Question: 'Unity3D''s 'Mecanim' animations system has a custom 'EditorWindow' that allows to define a tree (a blend tree in this case) thorough GUI.
It looks like:

It offers the possibility of creating nodes (states) and connect them (transitions).
Now, I'm developing some graph and and tree structure and I would like to write an editor extension in order to allow my game designer to populate those structures.
I want pretty most recreate exactly an 'EditorWindow' like the one of Mecanim animator (figure above).
My question is: are there any available components that I can use for such a task? Is there any builtin class used for the drawing and connecting boxes and arrow? Or I need to write completely the GUI elements by my own?
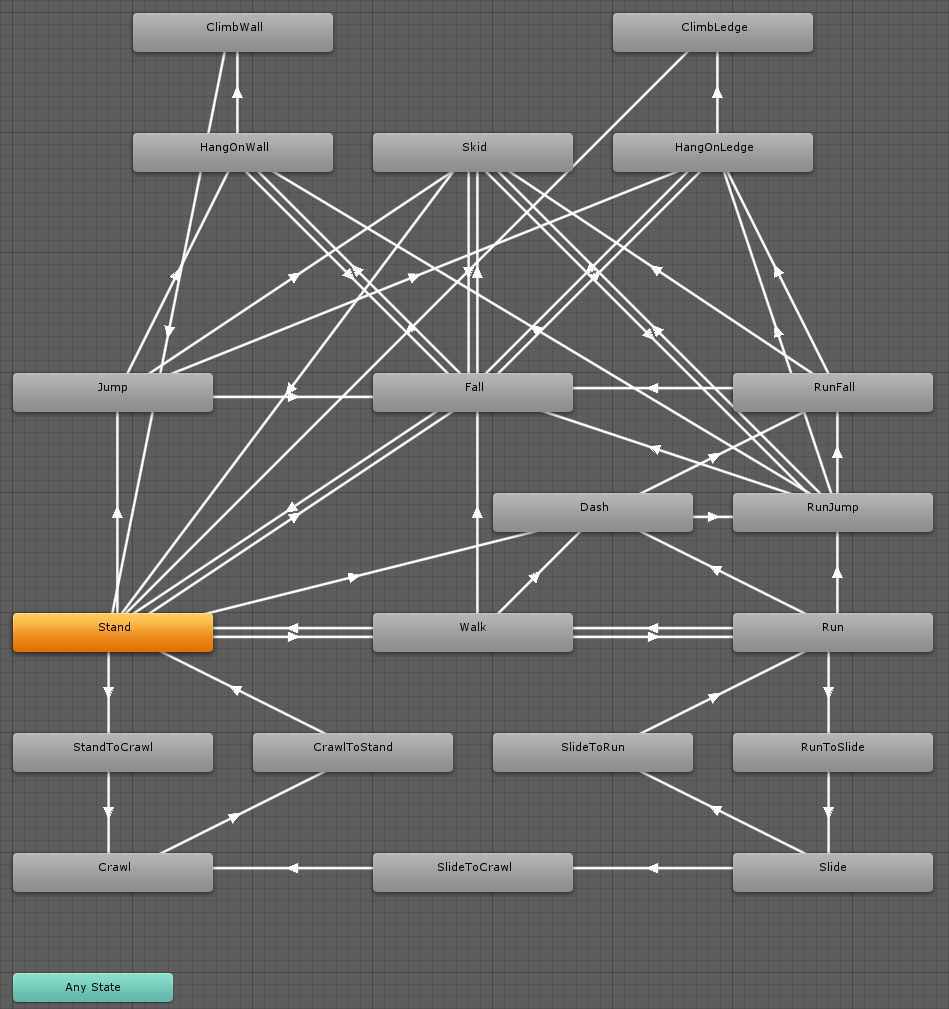
Answer: I was not asking "for a find a tool, library or favorite off-site resource". I would like to know how reproduce a 'Mecanim' like graph editor using 'Unity3D' API or some available components provided by the engine itself (sorry if the question wasn't clear).
Here's my answer:
No, there's isn't an available component usable as is to draw that kind of graph, but it's quite easy to write your own. Here's a snippet with a simple example using draggable <URL> to draw the edges:
'''
public class GraphEditorWindow : EditorWindow
{
Rect windowRect = new Rect (100 + 100, 100, 100, 100);
Rect windowRect2 = new Rect (100, 100, 100, 100);
[MenuItem ("Window/Graph Editor Window")]
static void Init () {
EditorWindow.GetWindow (typeof (GraphEditorWindow));
}
private void OnGUI()
{
Handles.BeginGUI();
Handles.DrawBezier(windowRect.center, windowRect2.center, new Vector2(windowRect.xMax + 50f,windowRect.center.y), new Vector2(windowRect2.xMin - 50f,windowRect2.center.y),Color.red,null,5f);
Handles.EndGUI();
BeginWindows();
windowRect = GUI.Window (0, windowRect, WindowFunction, "Box1");
windowRect2 = GUI.Window (1, windowRect2, WindowFunction, "Box2");
EndWindows();
}
void WindowFunction (int windowID)
{
GUI.DragWindow();
}
}
'''